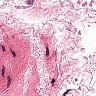
Metastatic tissue present: no